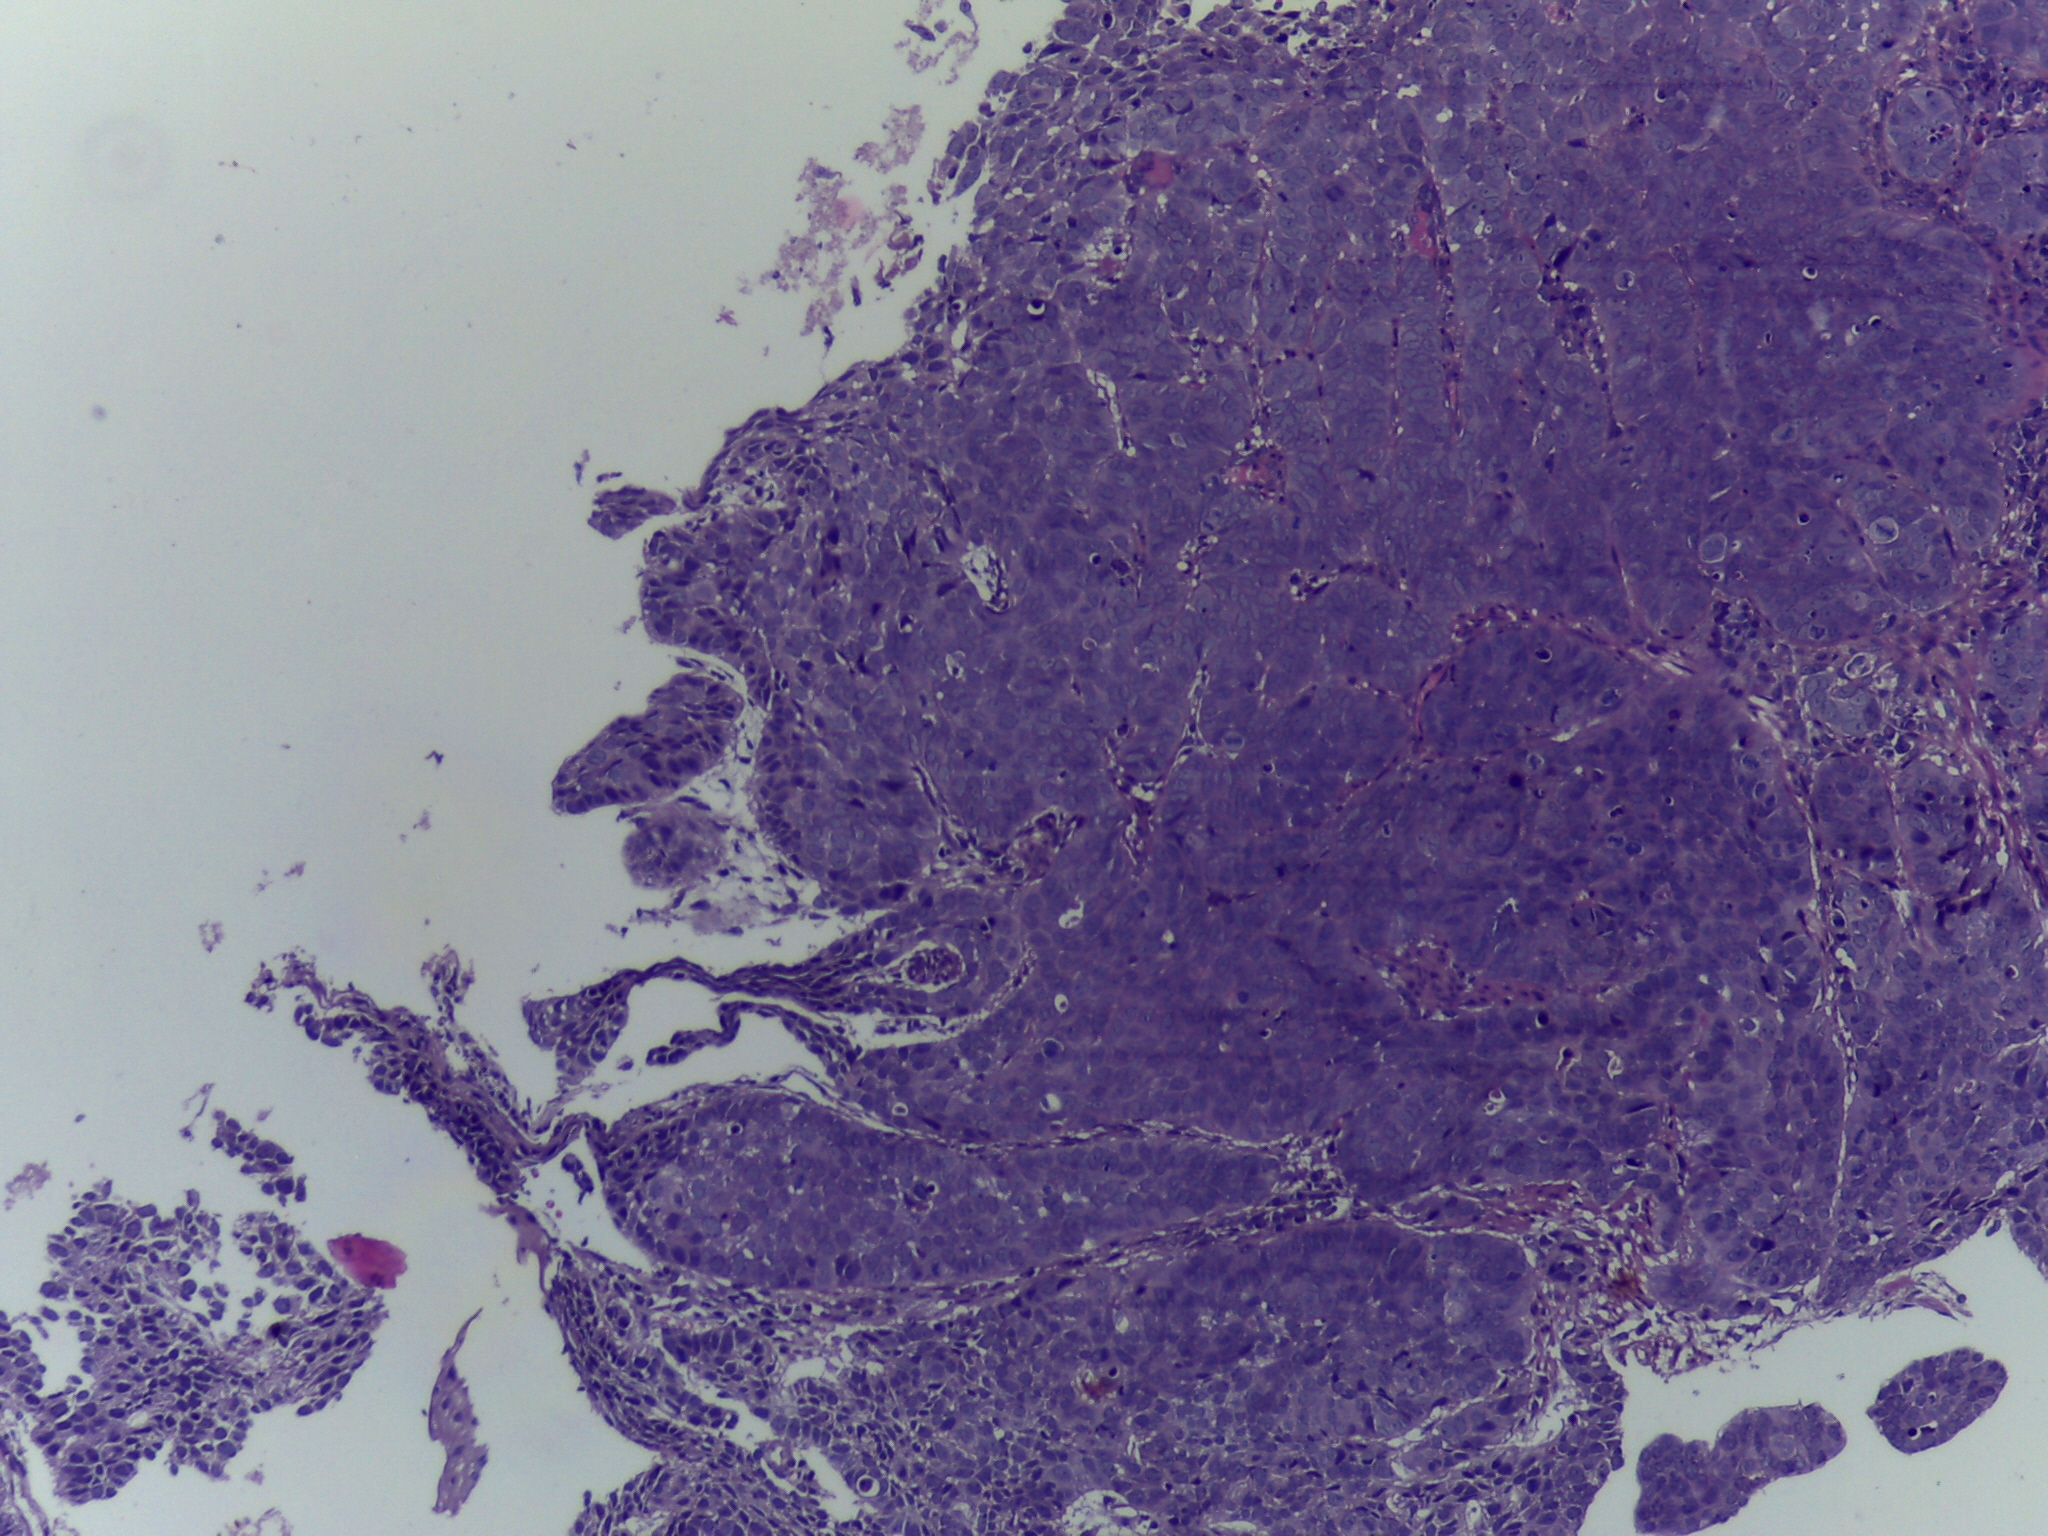
Diagnosis: OSCC